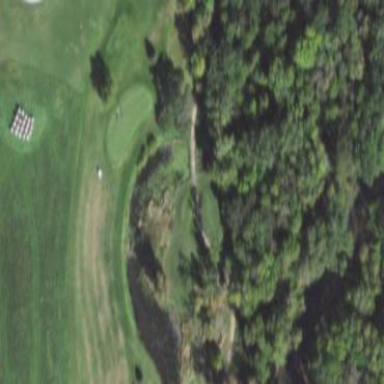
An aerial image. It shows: Natural water feature designated as golf water hazard.